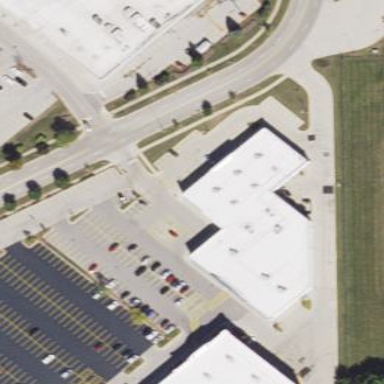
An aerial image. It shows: Retail building.